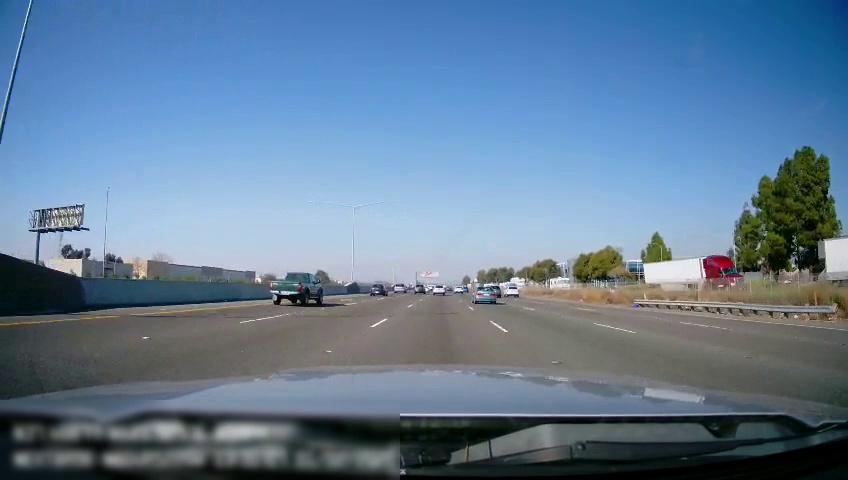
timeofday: Day
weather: Sunny
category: Drivable Space
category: Vehicles | Truck
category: Vehicles | Truck
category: Vehicles | Bus
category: Vehicles | Bus
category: Vehicles | SUV
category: Vehicles | SUV
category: Vehicles | Car
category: Vehicles | SUV
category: Vehicles | SUV
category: Vehicles | Car
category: Vehicles | Truck
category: Vehicles | SUV
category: Vehicles | Car
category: Lanes | Current Lane
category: Lanes | Current Lane
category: Lanes | Alternate Lane
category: Lanes | Alternate Lane
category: Lanes | Alternate Lane
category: Lanes | Alternate Lane
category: Lanes | Alternate Lane